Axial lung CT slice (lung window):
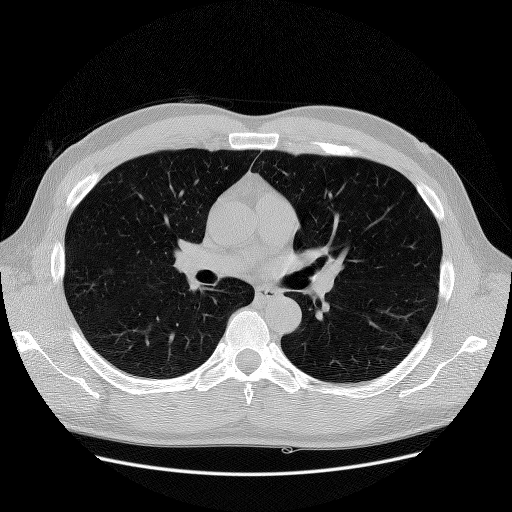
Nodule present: no